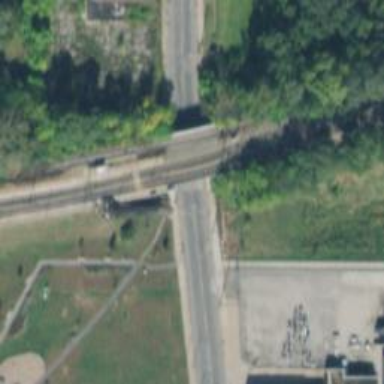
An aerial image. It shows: Railway crossing.